Question: I'm new to JQuery and Javascript, and can't find a good example online of how to refresh just the html object inside a div.
The html object is this graph from cosm.com

'''
<div id="graph" >
<object type="text/html" style="width:100%; height:100%; margin:1%;"data="https://api.cosm.com/v2/feeds/120687/datastreams/sensor_reading.png?width=740&height=150&colour=%230055ff&duration=5minutes&legend=Vibrations%20measure%20%200%20-%3E%201024&title=Foosball%20Vibrations%20-%205%20Minutes&stroke_size=4&show_axis_labels=true&detailed_grid=true&scale=manual&max=75&timezone=Mountain%20Time%20(US%20%26%20Canada)" >
</object>
</div>
'''
'''
$(document).ready( function() {
updateGraph;
setInterval (updateGraph, 2000);
}
function updateGraph() {
//This line is not working!!!!
$('#graph').reload();
//$('#graph').load();
}
'''
<URL>
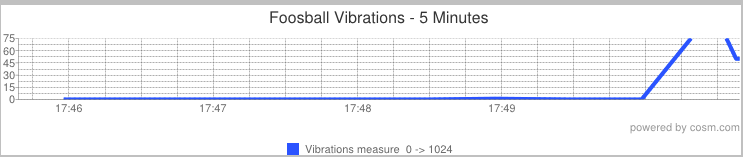
Answer: Try this out <URL>
Tested in Chrome and FireFox. It refreshes and redownloads the image but not sure what it's supposed to be doing beyond that.
'''
<!DOCTYPE html>
<body>
<div id="graph" >
<object type="text/html" style="width:100%; height:100%; margin:1%;" data="">
</object>
</div>
</body>
'''
'''
$(document).ready( function() {
var graph = $('#graph'),
uri = 'https://api.cosm.com/v2/feeds/120687/datastreams/sensor_reading.png?',
params = {
width: 740,
height: 150,
colour: '#0055ff',
duration: '5minutes',
legend: 'Vibration measure 0 -> 1024 ',
title: 'Foosball Vibrations - 5 Minutes',
show_axis_labels: 'true',
detailed_grid: 'true',
scale: 'manual',
max: 75,
timezone: 'Mountain Time (US & Canada)'
};
var updateGraph = function() {
var data = uri + $.param(params);
graph.empty();
graph.append($('<object/>')
.prop({'type': 'text/html', data: data})
.css({'width': '100%', 'height': '100%'}))
};
updateGraph();
setInterval (updateGraph, 1000);
});
'''
---
Edited - Changed to Image, made non-flickering, added no-caching (Tested in IE10, Chrome and FireFox): <URL>
'''
<div id="graph" ></div>
'''
'''
#graph {
background-color:#C0C0C0;
margin: 0 auto;
min-height: 200px ;
min-width: 750px ;
display: inline-block;
}
#graphObject{
display: block;
width: 100%;
}
'''
'''
$(document).ready( function() {
var uri = 'https://api.cosm.com/v2/feeds/120687/datastreams/sensor_reading.png?',
params = {
width: 740,
height: 150,
colour: '#0055ff',
duration: '5minutes',
legend: 'Vibration measure 0 -> 1024 ',
title: 'Foosball Vibrations - 5 Minutes',
show_axis_labels: 'true',
detailed_grid: 'true',
scale: 'manual',
max: 75,
timezone: 'Mountain Time (US & Canada)'
};
var data = uri + $.param(params),
graph = $('#graph'),
obGraph = $('<img/>').prop({'id': 'graphObject'});
var updateGraph = function() {
var date = new Date(),
src = data + '&' + date.getTime();
obGraph.prop('src', '');
obGraph.prop('src', src);
};
graph.empty().append(obGraph);
updateGraph();
setInterval (updateGraph, 1000);
});
'''